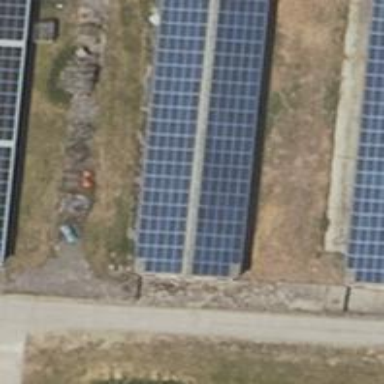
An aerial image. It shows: Small solar photovoltaic panel generator is producing electricity.